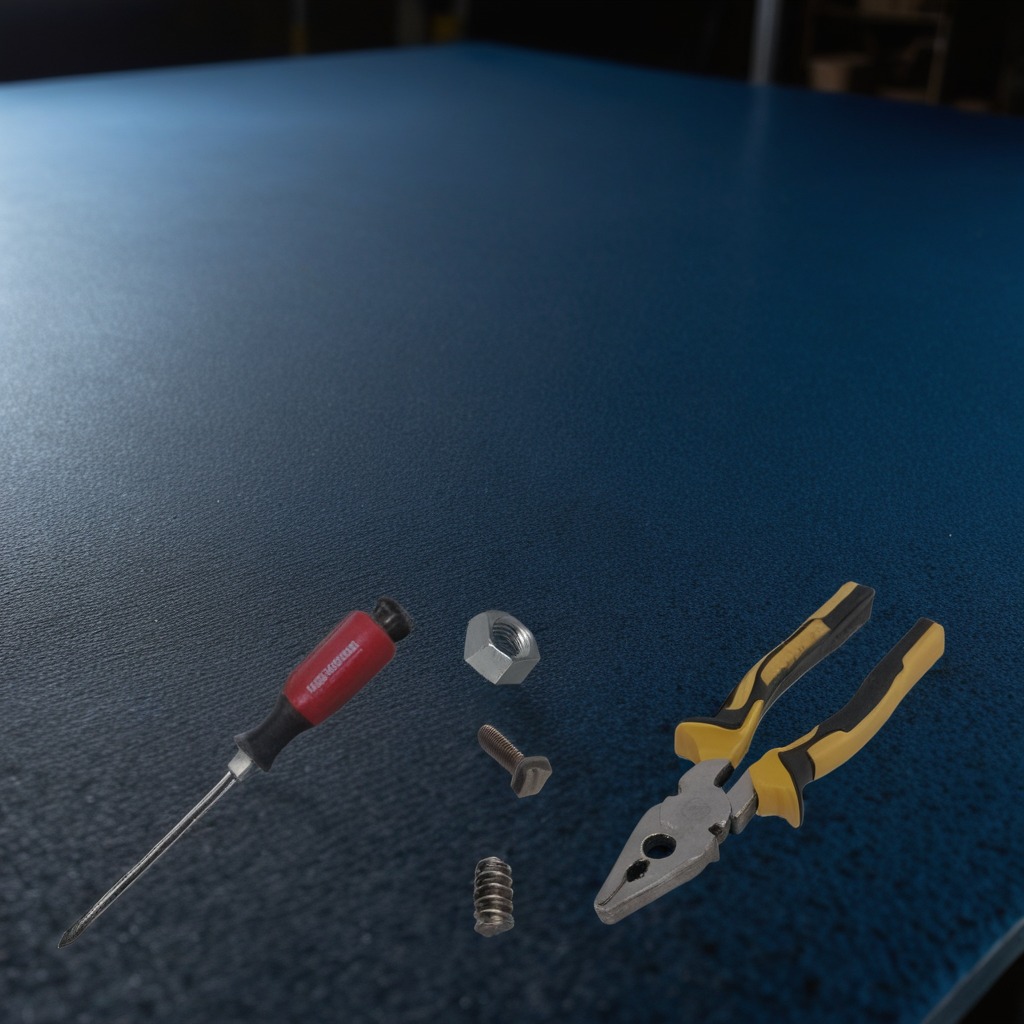
A metal machine screw, a pair of pliers, a coiled metal spring, a screwdriver, and a metal nut are lying on the granite tabletop.